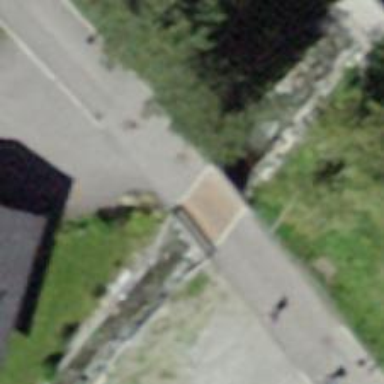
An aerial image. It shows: Service road on bridge.